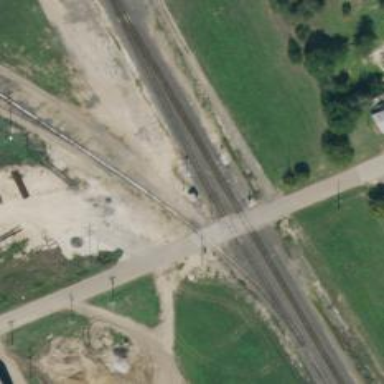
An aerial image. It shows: Railway track.